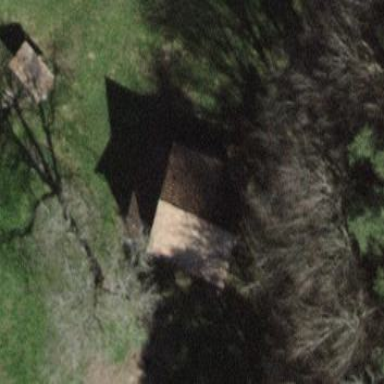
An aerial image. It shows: Shed building.